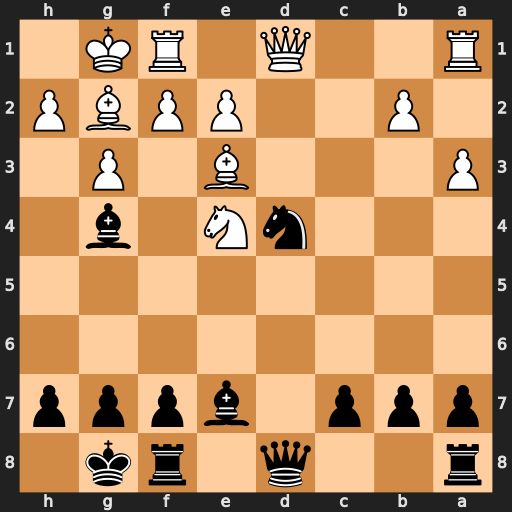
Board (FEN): r2q1rk1/ppp1bppp/8/8/3nN1b1/P3B1P1/1P2PPBP/R2Q1RK1
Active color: b
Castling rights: -
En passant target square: -
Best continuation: Nxe2+ Kh1 Nxg3+ hxg3 Bxd1